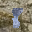
Label: 8